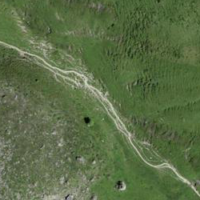
EUNIS habitat code: 26
Species observed at this site:
Gentiana verna